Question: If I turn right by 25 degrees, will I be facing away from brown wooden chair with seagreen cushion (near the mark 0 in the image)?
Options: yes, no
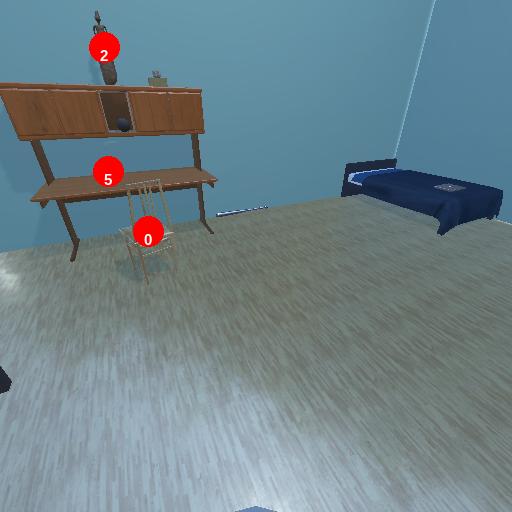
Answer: yes